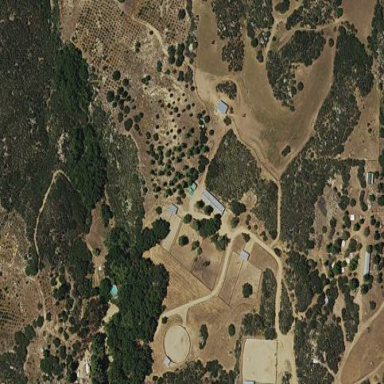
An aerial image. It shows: Farmyard area.